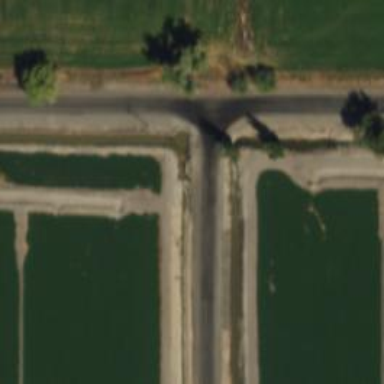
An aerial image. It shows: Culvert underpass for canal.